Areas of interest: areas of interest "Huaxing Industrial Building"
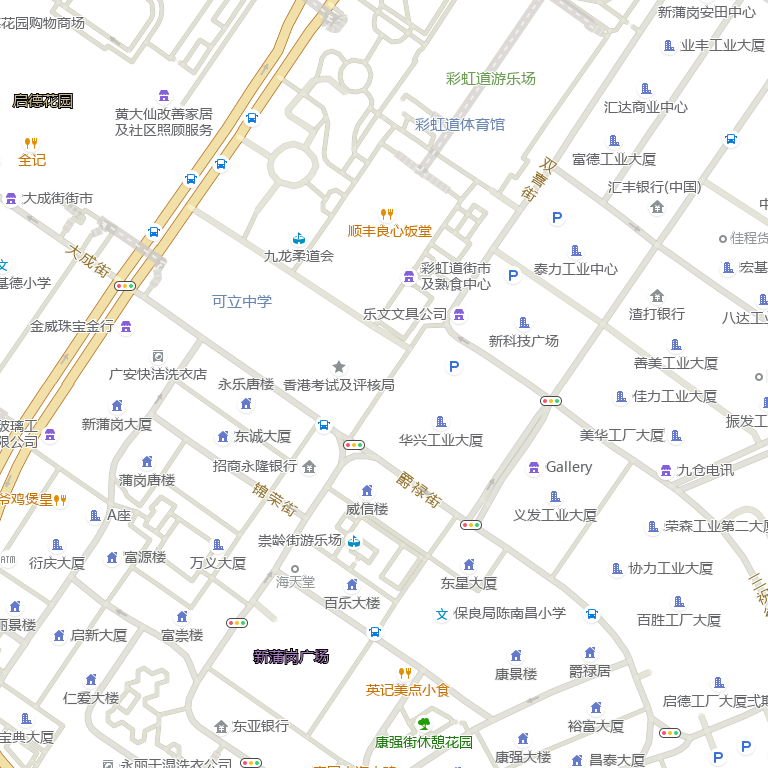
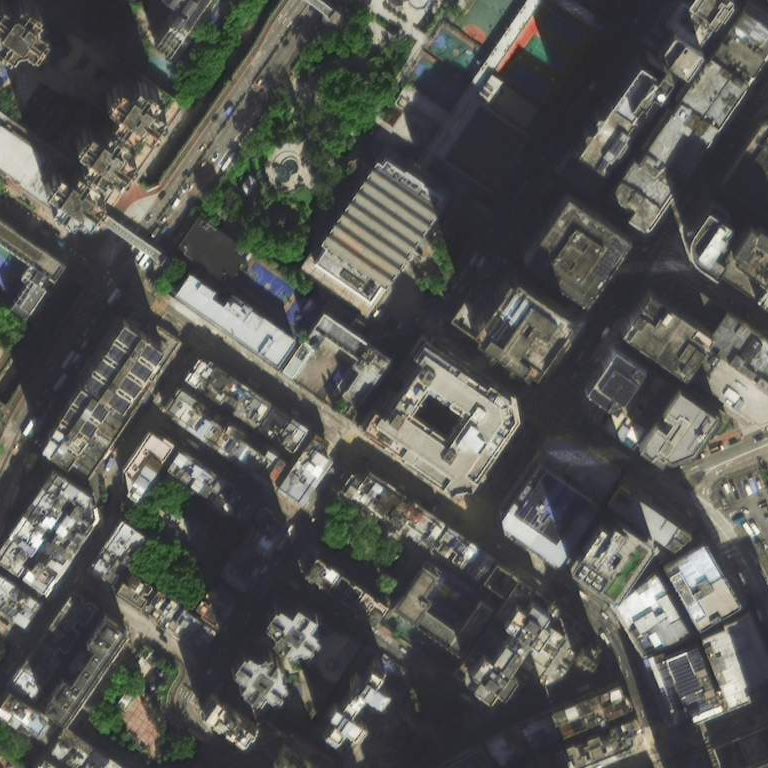